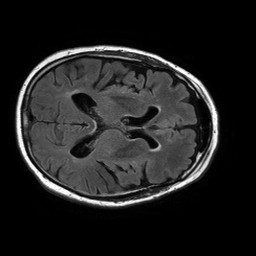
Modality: FLAIR
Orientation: axial
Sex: female
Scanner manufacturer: philips
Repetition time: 11 s
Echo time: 0.125 s